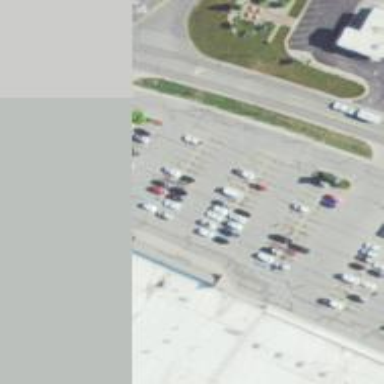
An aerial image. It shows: Parking space.